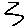
Label: zigzag